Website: macys
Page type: payment
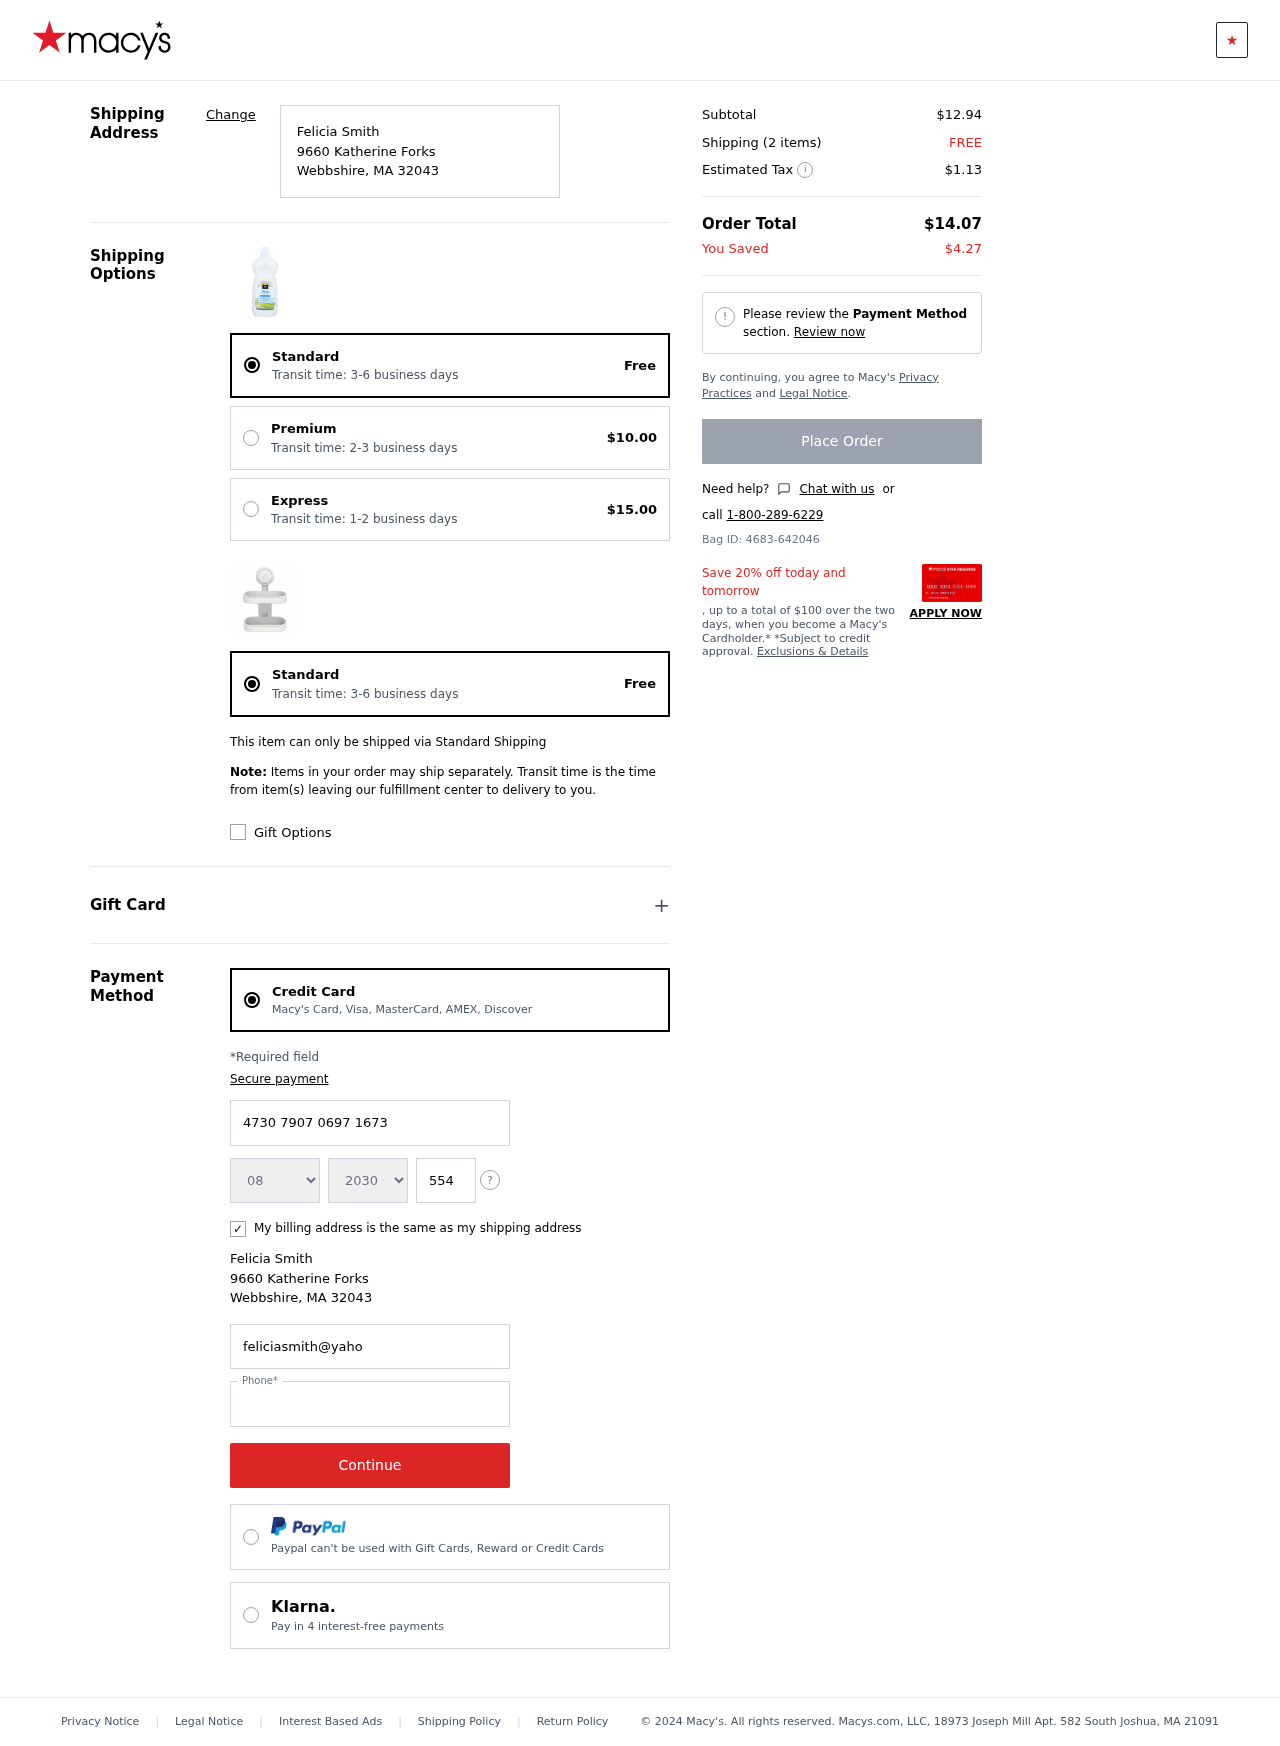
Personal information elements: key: PII_CARD_CVV
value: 554
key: PII_CARD_EXPIRY_MONTH
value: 08
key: PII_CARD_EXPIRY_YEAR
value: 30
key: PII_CARD_NUMBER
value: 4730 7907 0697 1673
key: PII_CITY
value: Webbshire
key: PII_EMAIL
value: feliciasmith@yahoo.com
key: PII_FULLNAME
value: Felicia Smith
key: PII_PHONE
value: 2136137765
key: PII_POSTCODE
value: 32043
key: PII_STATE_ABBR
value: MA
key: PII_STREET
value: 9660 Katherine Forks
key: PII_FULLNAME2
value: Felicia Smith
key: PII_STREET2
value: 9660 Katherine Forks
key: PII_CITY2
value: Webbshire
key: PII_STATE_ABBR2
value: MA
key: PII_POSTCODE2
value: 32043
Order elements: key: ORDER_DELIVERY_DATE
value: Transit time: 3-6 business days
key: ORDER_SHIPPING_STANDARD
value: Free
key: ORDER_SHIPPING_PREMIUM
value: $10.00
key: ORDER_SHIPPING_EXPRESS
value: $15.00
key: ORDER_DELIVERY_DATE2
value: Transit time: 3-6 business days
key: ORDER_SHIPPING_STANDARD2
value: Free
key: ORDER_SUBTOTAL
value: $12.94
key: ORDER_NUM_ITEMS
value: Shipping (2 items)
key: ORDER_SHIPPING_COST
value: FREE
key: ORDER_TAX
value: $1.13
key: ORDER_TOTAL
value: $14.07
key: ORDER_SAVINGS
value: $4.27
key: ORDER_ID
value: Bag ID: 4683-642046